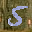
Label: 5